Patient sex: M
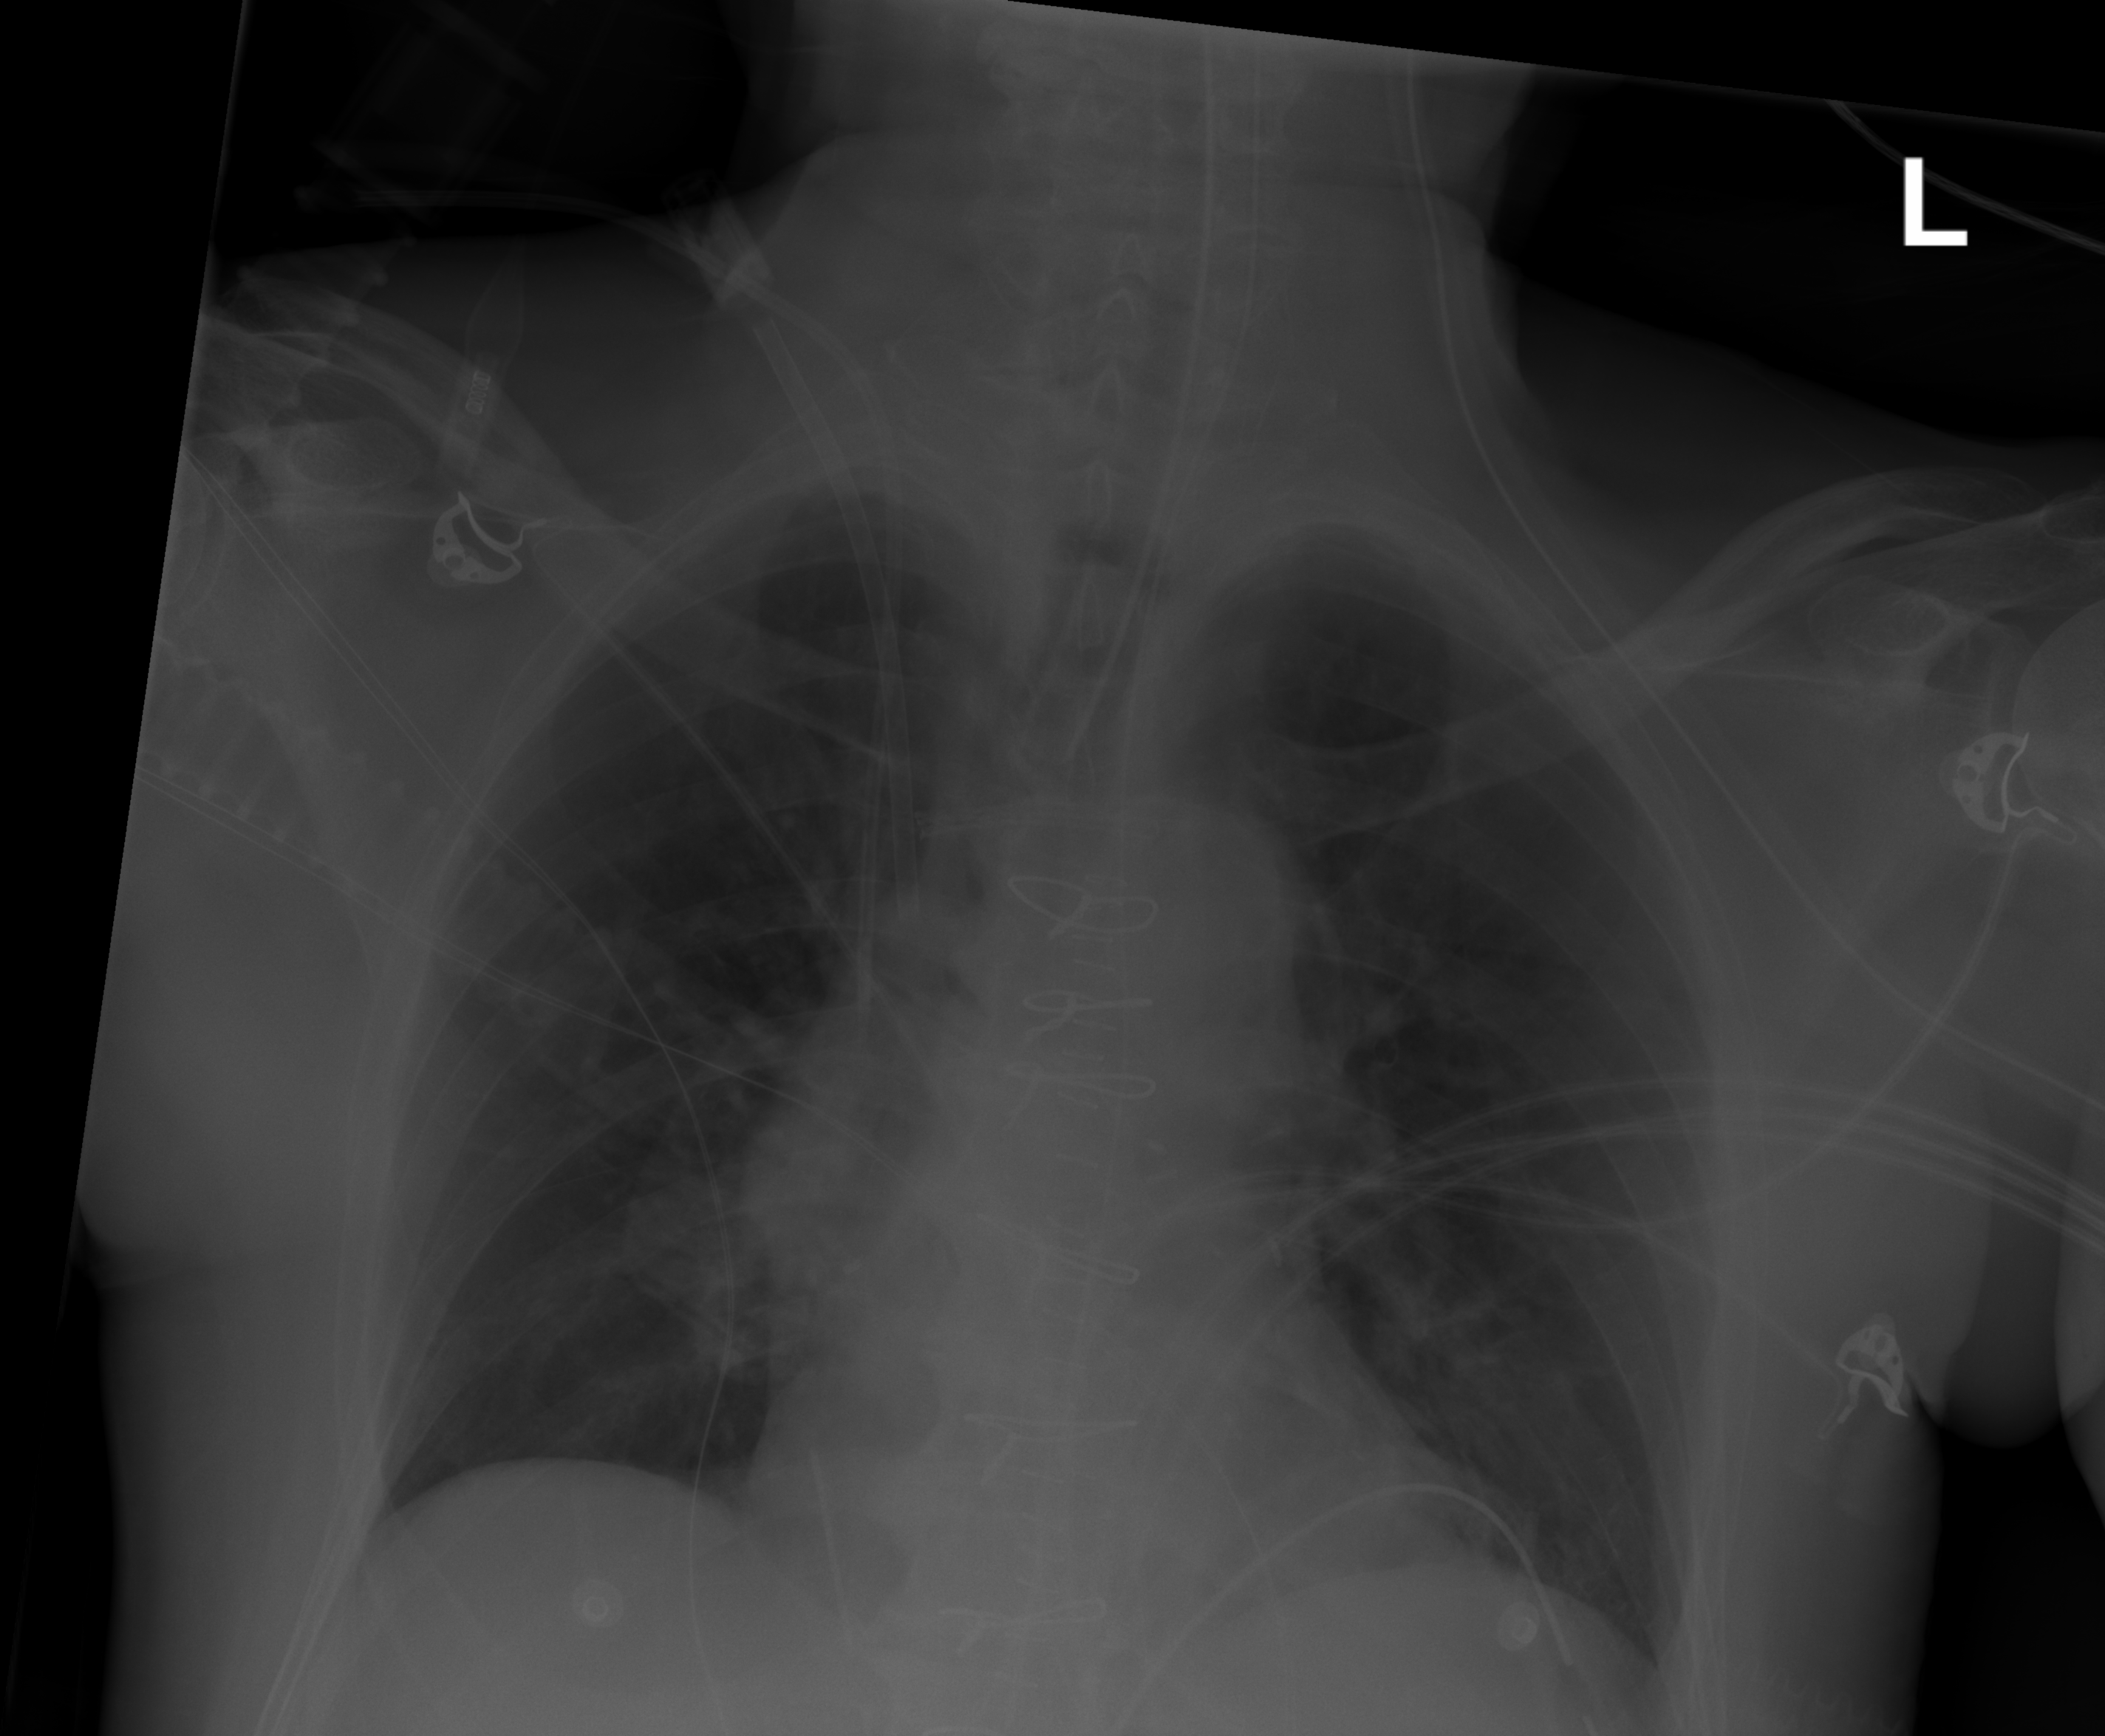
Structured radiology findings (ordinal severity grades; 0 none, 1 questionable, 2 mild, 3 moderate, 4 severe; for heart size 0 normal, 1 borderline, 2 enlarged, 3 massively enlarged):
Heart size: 0
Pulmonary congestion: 2
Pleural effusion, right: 0
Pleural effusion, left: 0
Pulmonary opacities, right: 0
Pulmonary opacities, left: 0
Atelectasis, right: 2
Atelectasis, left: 2